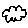
Label: cloud